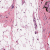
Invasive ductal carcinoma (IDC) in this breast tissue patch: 0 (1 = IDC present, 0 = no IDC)